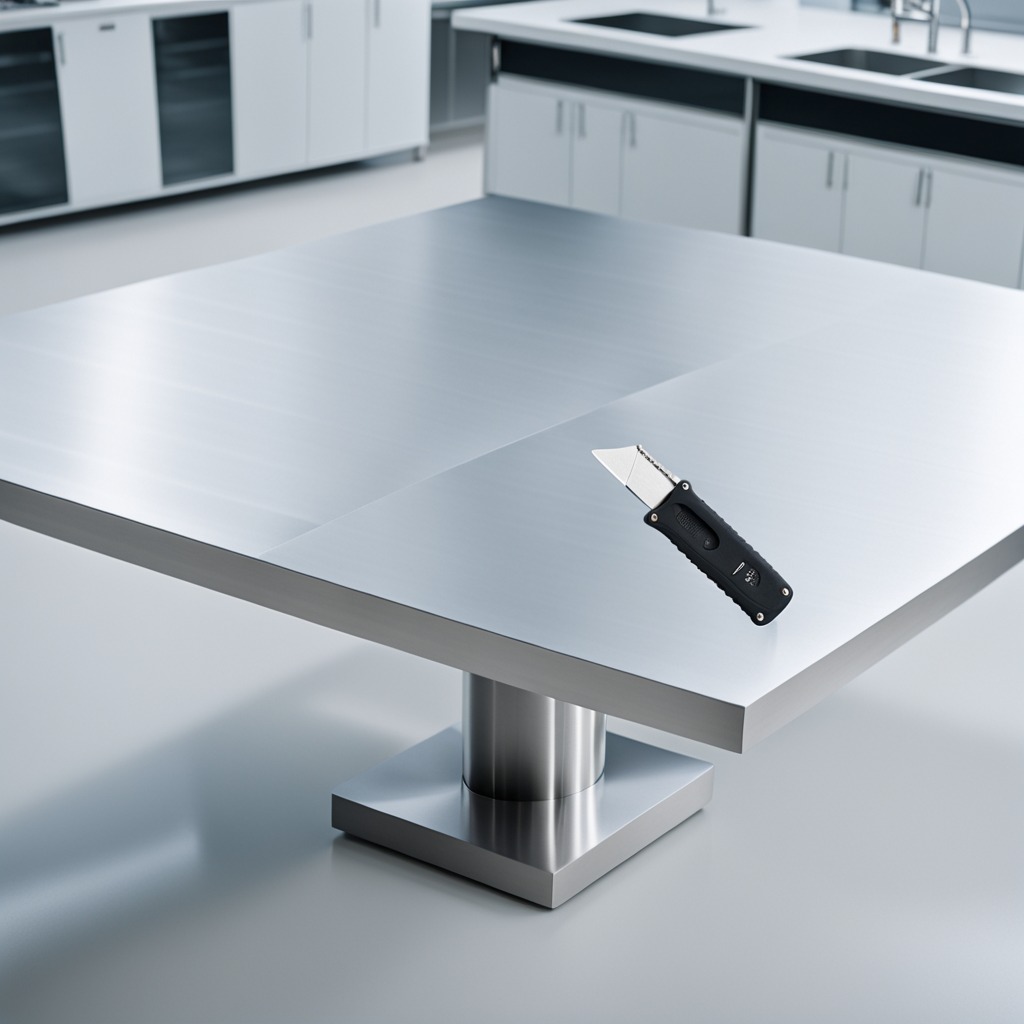
A utility knife lies on the stainless steel table in a high-end prototyping lab.